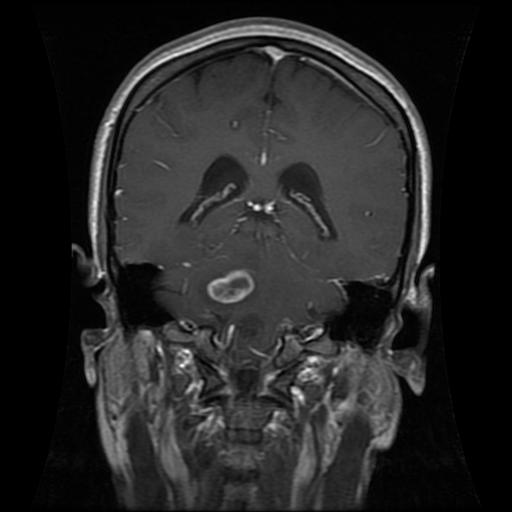
Label: glioma